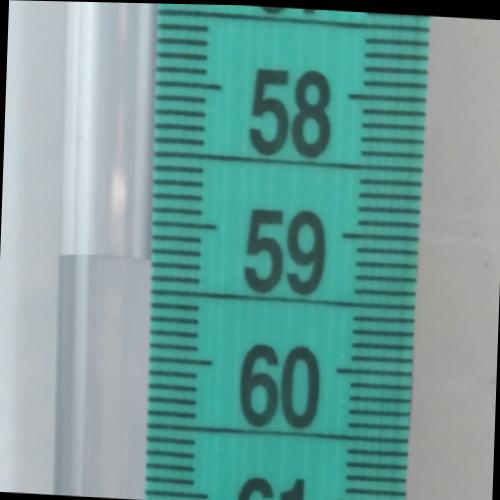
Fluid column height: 59.3 cm